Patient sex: M
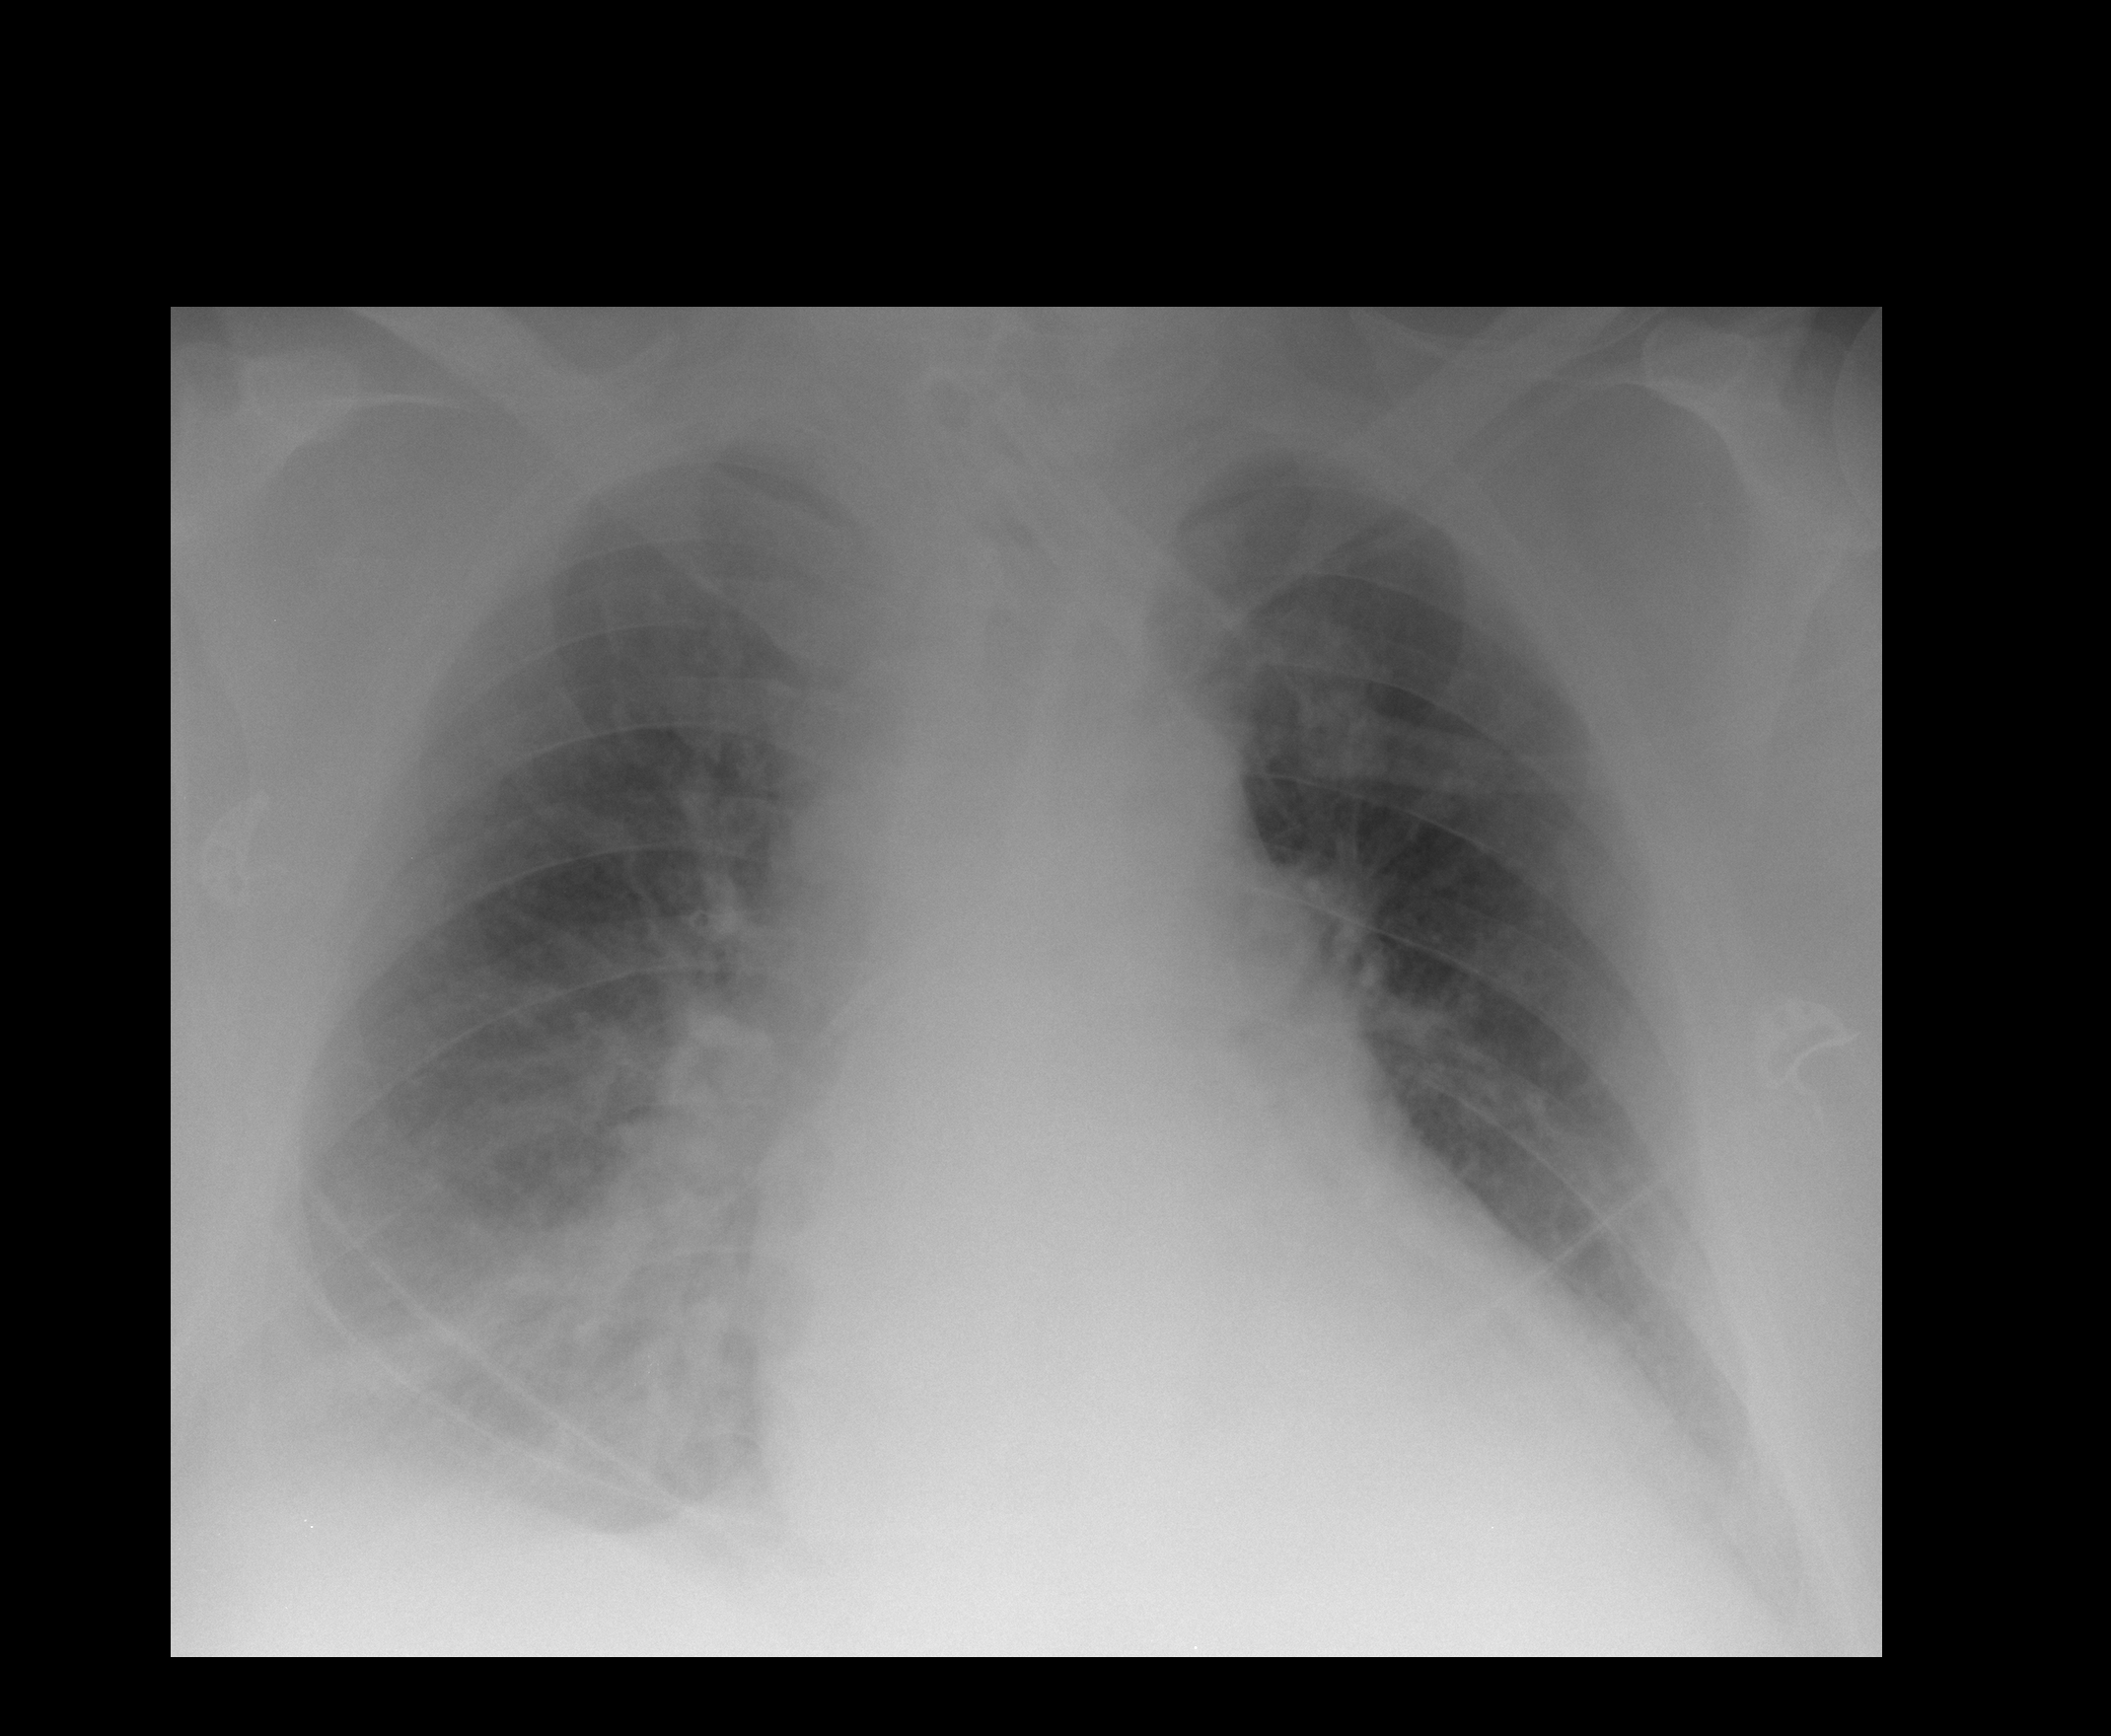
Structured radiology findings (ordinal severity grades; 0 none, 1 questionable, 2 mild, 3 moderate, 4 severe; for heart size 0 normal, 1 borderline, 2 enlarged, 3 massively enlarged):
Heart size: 2
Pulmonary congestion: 2
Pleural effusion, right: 2
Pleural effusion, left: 2
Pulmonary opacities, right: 1
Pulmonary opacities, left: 1
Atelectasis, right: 2
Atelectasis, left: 2